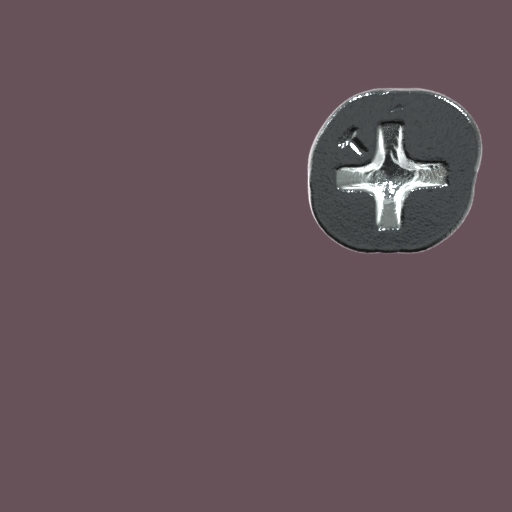
Label: screw